Interaction volume radius: 10 \u00c5
Interaction volume height: 25 \u00c5
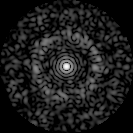
Disorder parameter: 0.8127